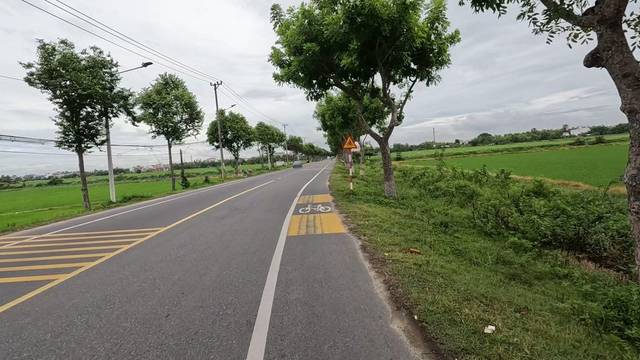
Region: Vietnam
Coordinates: 15.896, 108.334